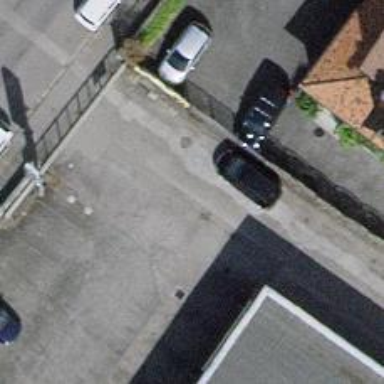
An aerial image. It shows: Parking aisle designed for service vehicles.